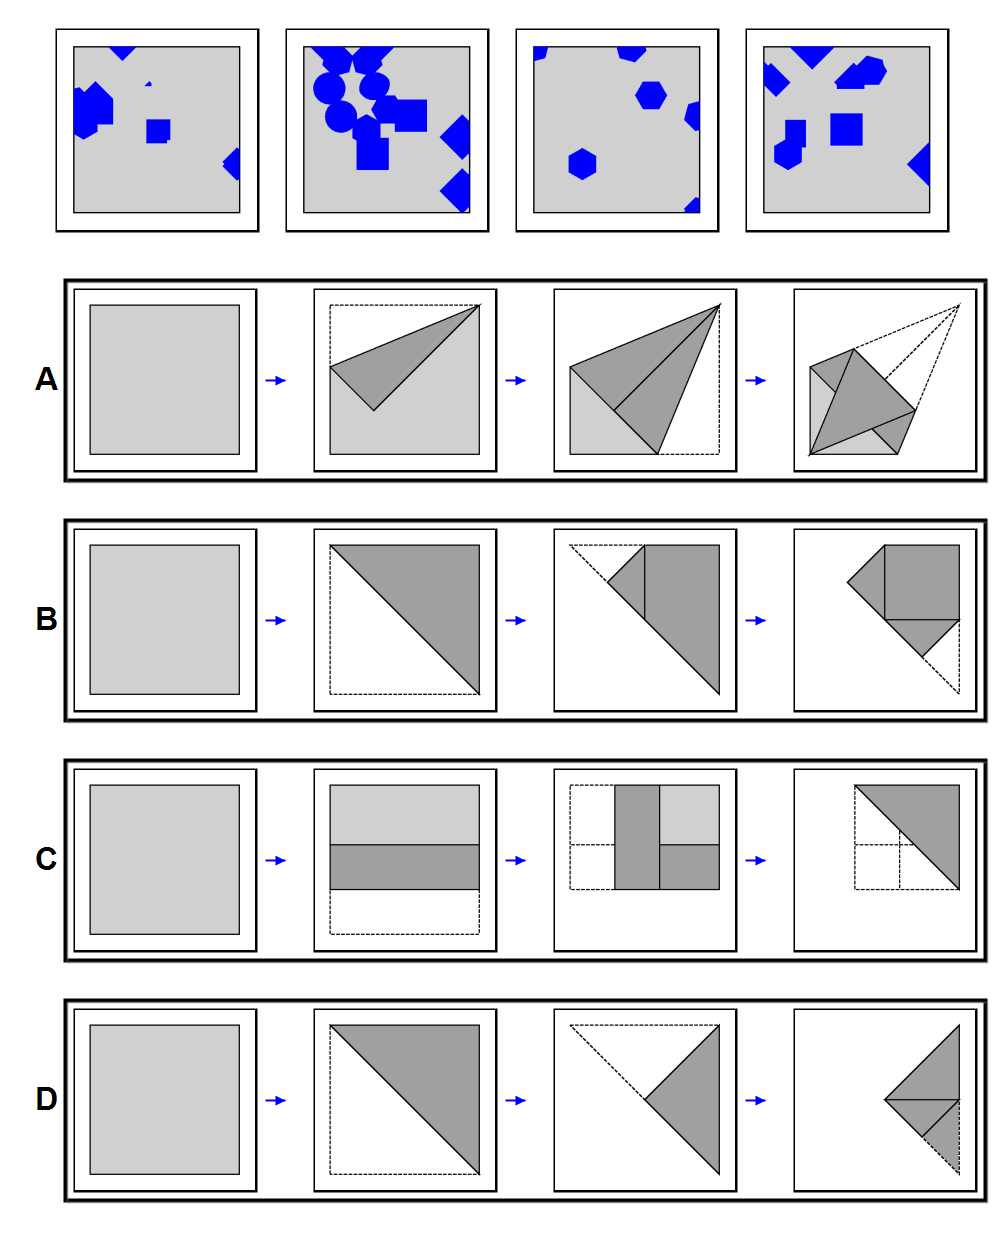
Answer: A